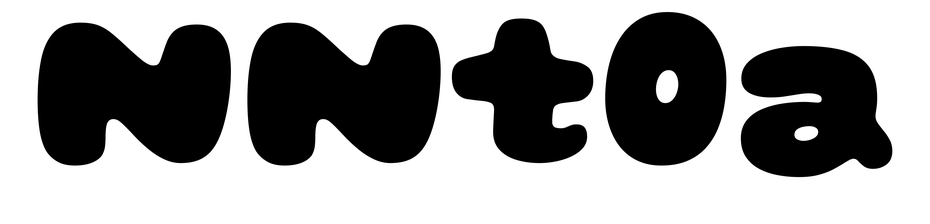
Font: Gluten_Black